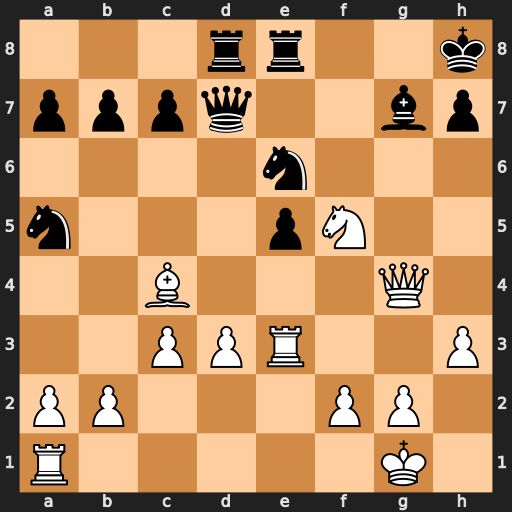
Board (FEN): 3rr2k/pppq2bp/4n3/n3pN2/2B3Q1/2PPR2P/PP3PP1/R5K1
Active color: w
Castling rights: -
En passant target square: -
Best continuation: Bxe6 Rxe6 Nxg7 Rg6 Qxd7